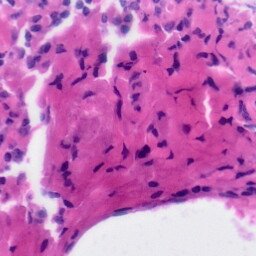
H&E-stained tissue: Tonsil